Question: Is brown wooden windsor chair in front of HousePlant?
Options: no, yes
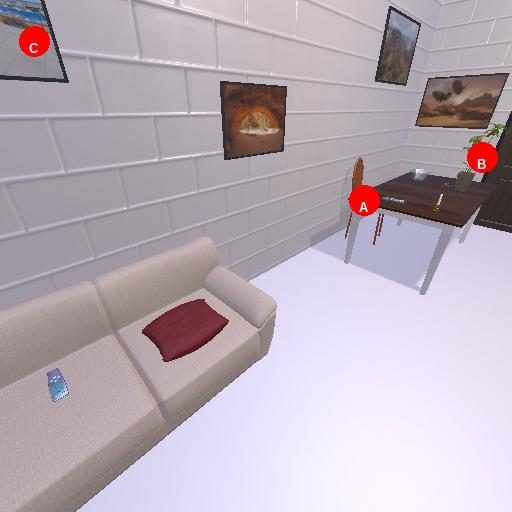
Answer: no